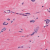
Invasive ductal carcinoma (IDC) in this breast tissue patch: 0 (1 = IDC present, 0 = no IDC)